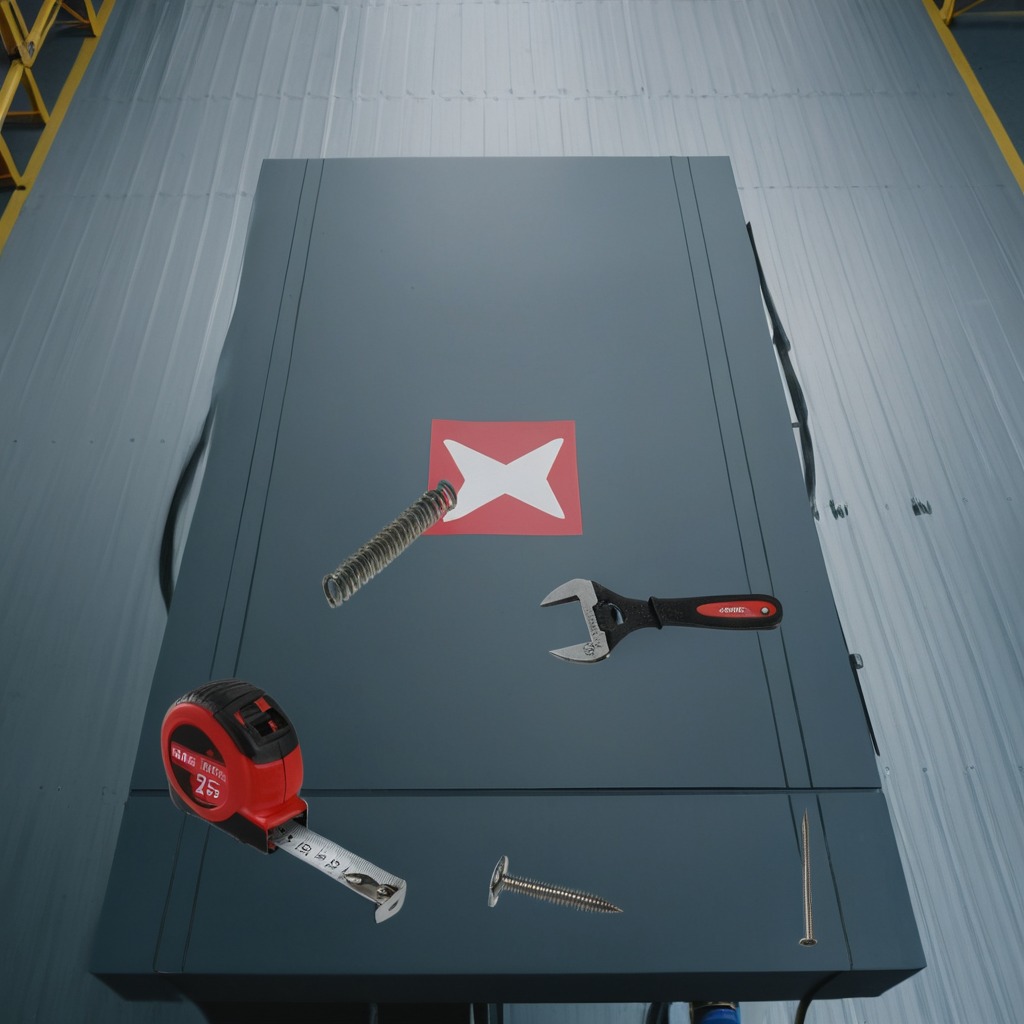
A measuring tape, a metal machine screw, an iron nail, a coiled metal spring, and a wrench are lying on the toolbox surface.